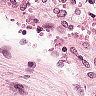
Metastatic tissue present: no